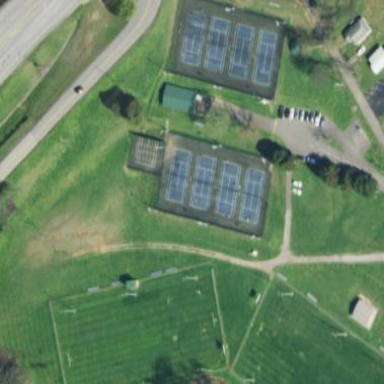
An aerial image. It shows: Tennis court in leisure pitch.